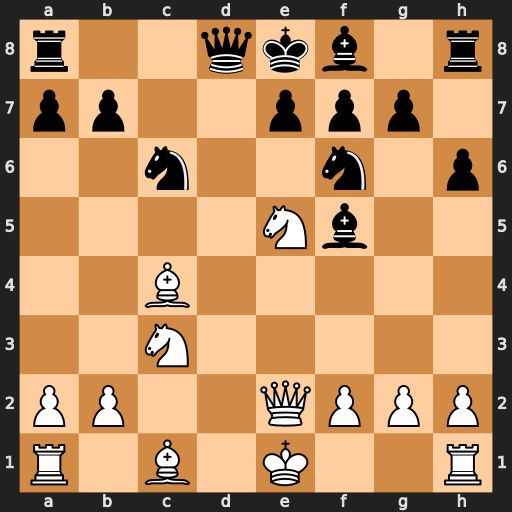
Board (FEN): r2qkb1r/pp2ppp1/2n2n1p/4Nb2/2B5/2N5/PP2QPPP/R1B1K2R
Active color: w
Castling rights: KQkq
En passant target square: -
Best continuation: Bxf7#